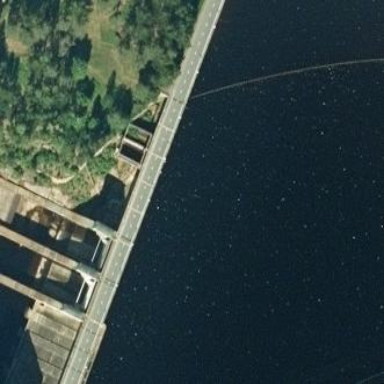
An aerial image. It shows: Dam across waterway.